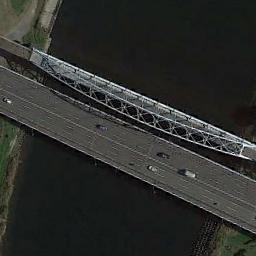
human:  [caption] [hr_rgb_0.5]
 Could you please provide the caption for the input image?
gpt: A bridge built on a dark blue river and some cars on the bridge .

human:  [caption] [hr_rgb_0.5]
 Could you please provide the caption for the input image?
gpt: There are two bridges over the river with some cars on it .

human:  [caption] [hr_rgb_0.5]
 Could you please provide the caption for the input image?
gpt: Two parallel bridges connect the land on both sides of the dark green river  There are many cars on the bridge, One of which has an arched bracket .

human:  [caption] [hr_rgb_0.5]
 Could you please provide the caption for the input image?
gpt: The bridge is bi-directional, And the water under the bridge appears dark blue .

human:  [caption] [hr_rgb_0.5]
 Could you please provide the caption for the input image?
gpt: There are many cars on the bridge .